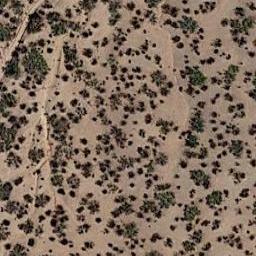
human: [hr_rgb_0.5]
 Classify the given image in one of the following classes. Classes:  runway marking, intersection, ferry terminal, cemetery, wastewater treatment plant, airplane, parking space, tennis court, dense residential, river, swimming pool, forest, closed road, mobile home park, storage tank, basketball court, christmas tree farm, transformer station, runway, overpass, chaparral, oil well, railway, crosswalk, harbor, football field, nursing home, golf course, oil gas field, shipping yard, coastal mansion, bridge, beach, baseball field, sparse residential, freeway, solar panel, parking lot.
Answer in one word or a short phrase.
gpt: chaparral